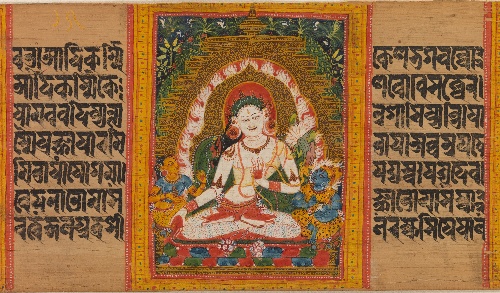
Date: early 12th century
Object type: Folio
Classification: Paintings
Medium: Opaque watercolor on palm leaf
Culture: India (Bengal) or Bangladesh
Period: Pala period
Dimensions: 2 3/4 x 16 1/2 in. (7 x 41.9 cm)
Department: Asian Art
Credit line: Purchase, Lila Acheson Wallace Gift, 2001
Accession year: 2001
Repository: Metropolitan Museum of Art, New York, NY
Tags: Deities|Buddhism